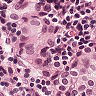
Metastatic tissue present: yes